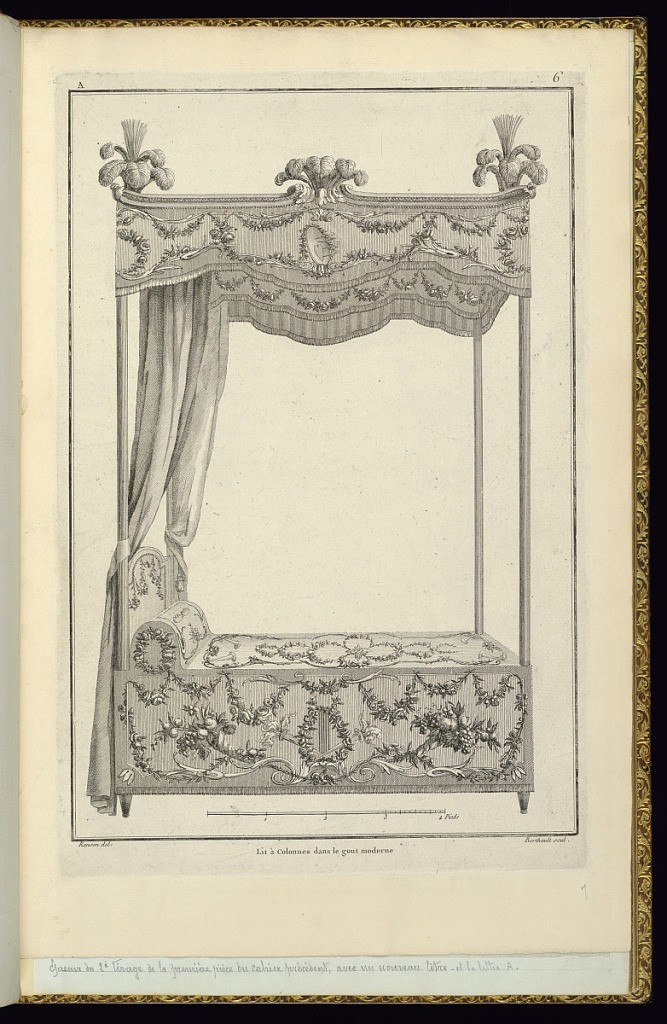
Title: Lit à Colonnes dans le gout moderne
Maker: Pierre Ranson, French, 1736–1786
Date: late 18th century
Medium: Etching and engraving on laid paper
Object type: Print
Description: Design for a four-poster canopy bed (view from the side) with upholstered headboard. The bed linen and drapery are decorated with flowers, scrolling leaves (rinceaux), fleurons, flaming torches, lyre, arrows on shield with a heart, cornucopia of flowers and fruit, and festoons of flowers. The canopy is topped with feather finials. The bed curtains are drawn by and tied to the headposts. The plate is titled, numbered, and signed. A scale below.